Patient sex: F
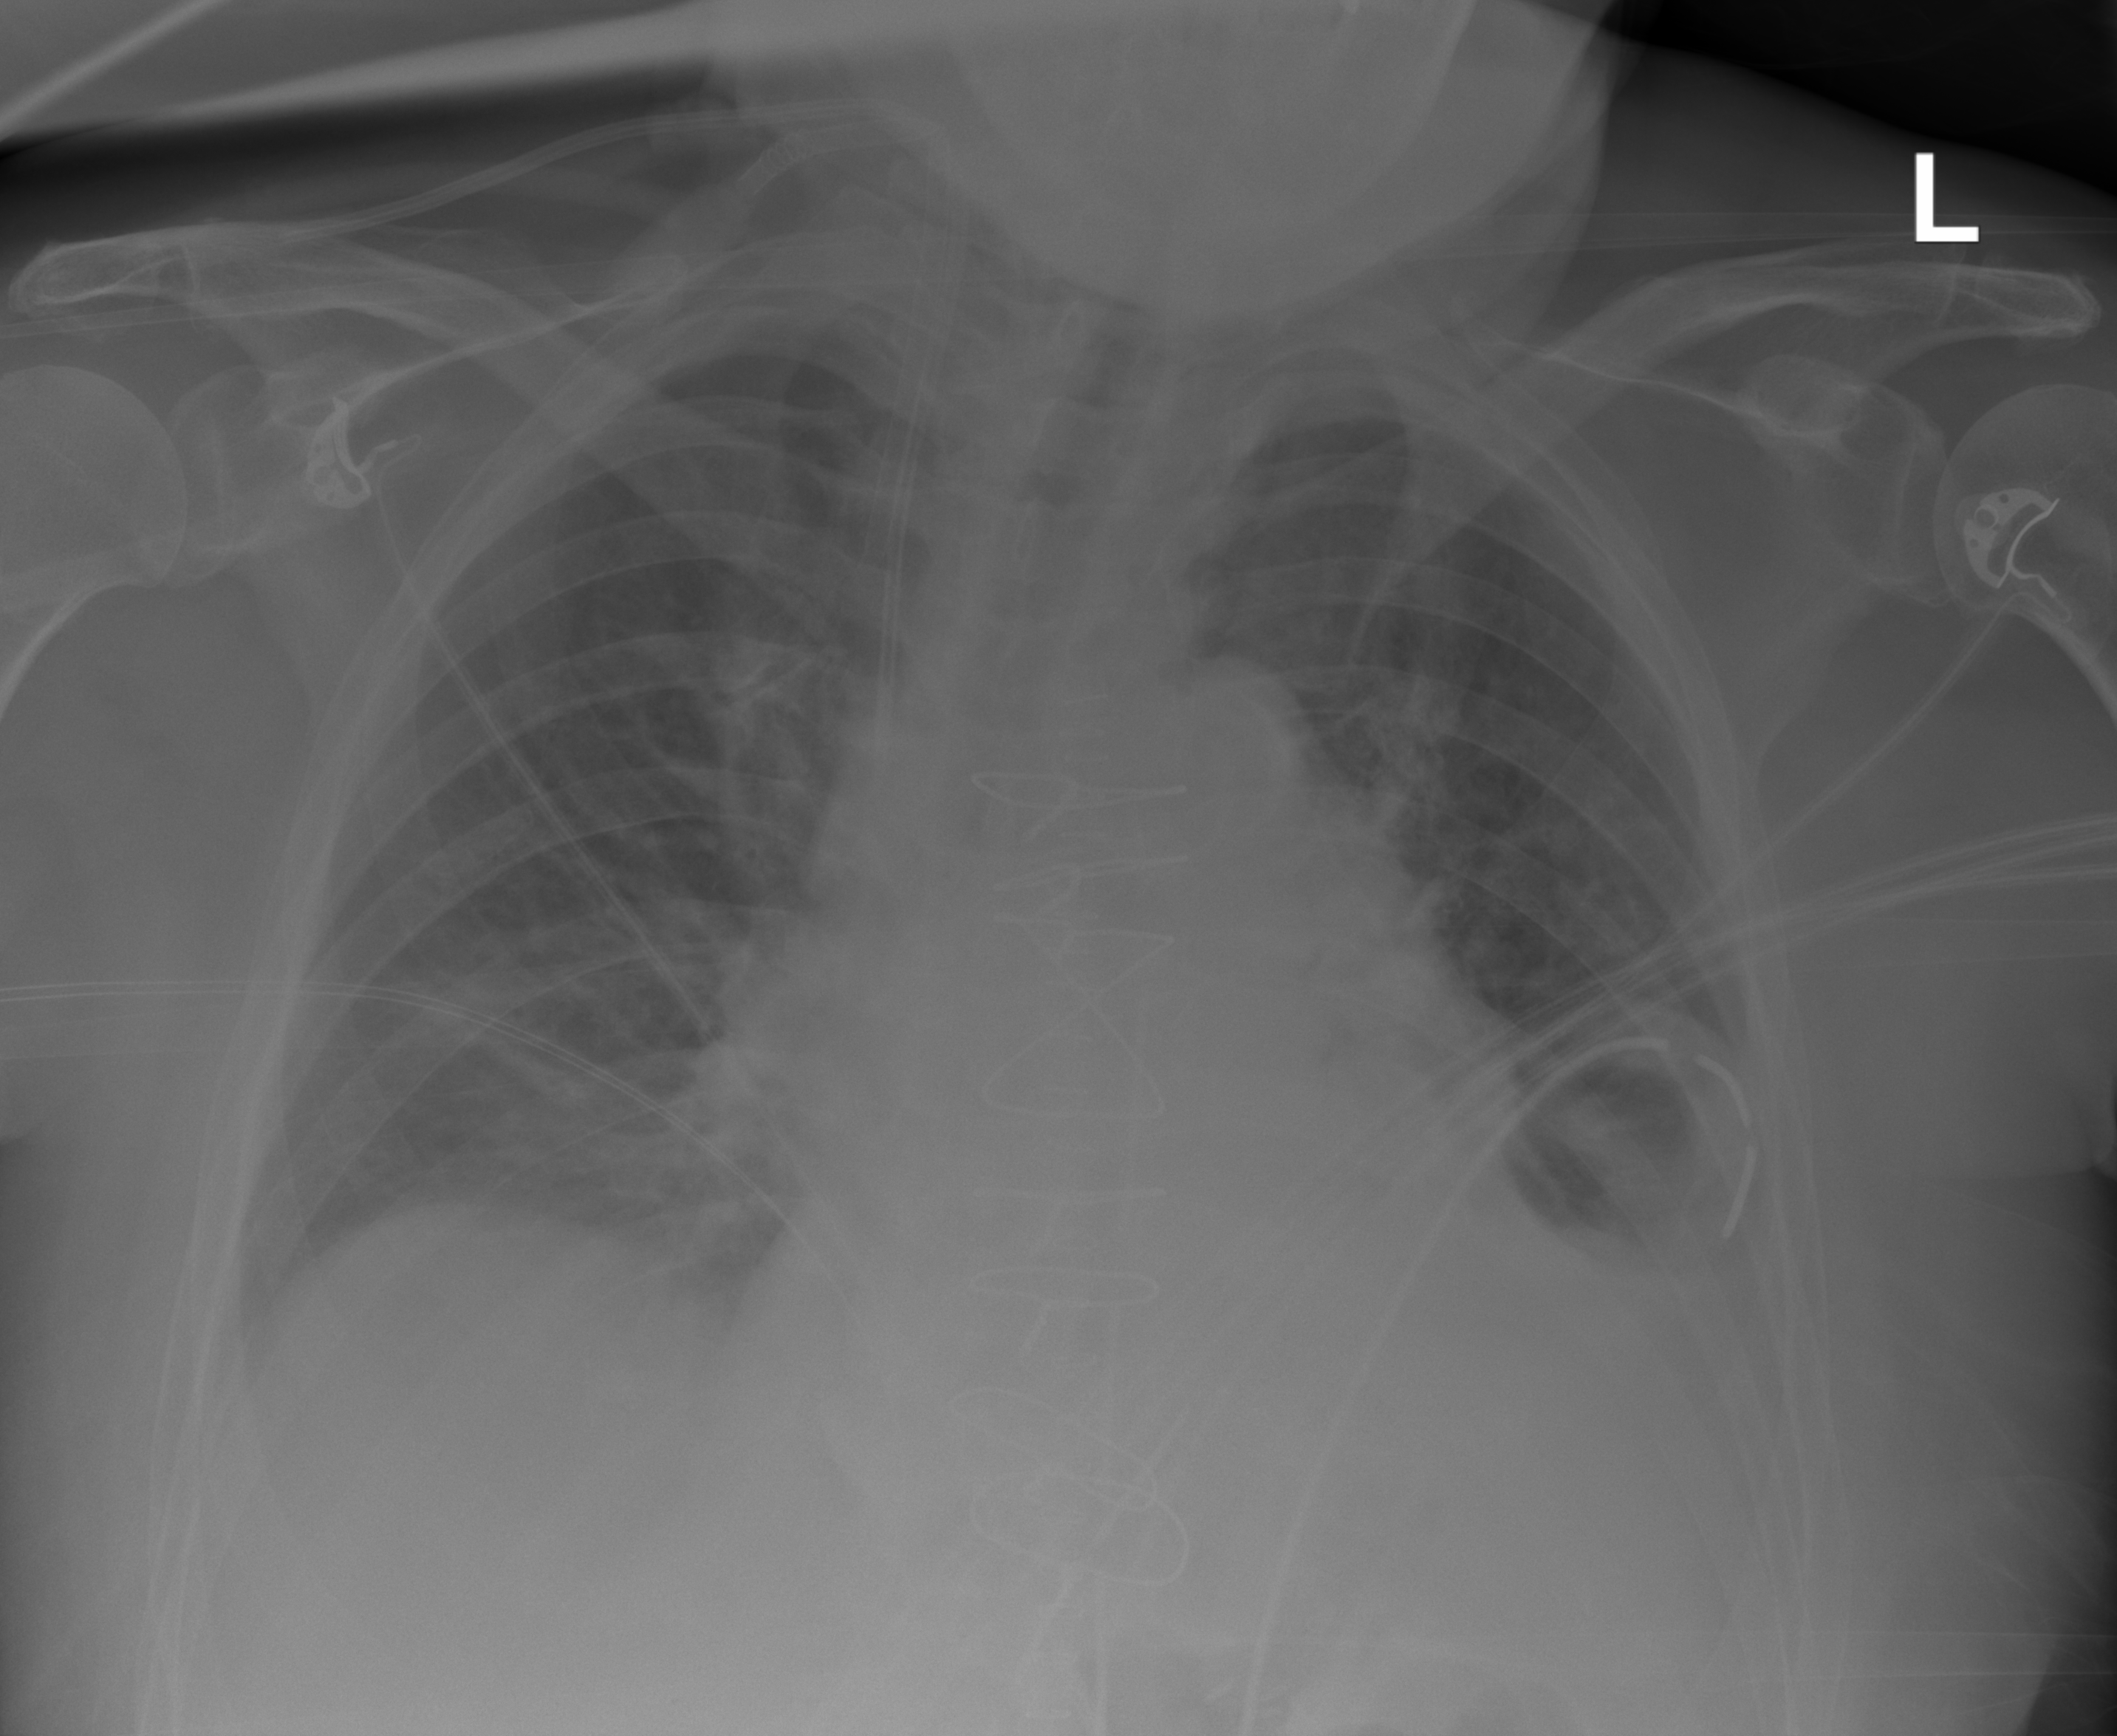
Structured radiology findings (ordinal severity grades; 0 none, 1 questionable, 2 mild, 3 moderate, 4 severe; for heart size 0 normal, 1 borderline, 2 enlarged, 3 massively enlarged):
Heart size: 0
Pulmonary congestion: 2
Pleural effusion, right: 0
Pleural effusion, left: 2
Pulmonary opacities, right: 2
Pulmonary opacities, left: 2
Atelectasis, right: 0
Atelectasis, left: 0